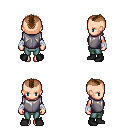
a pixel art fantasy rpg character, female body template, human, light skin, steel chest armor, teal pants, brown short mohawk hairstyle, white cloth bandages, black shoes, four views (front, back, left, right), 2x2 character sprite sheet, small pixel art, hard edges, no anti-aliasing